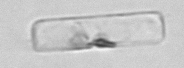
Label: Guinardia_delicatula